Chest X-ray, PA view. Patient: 33 years old, sex F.
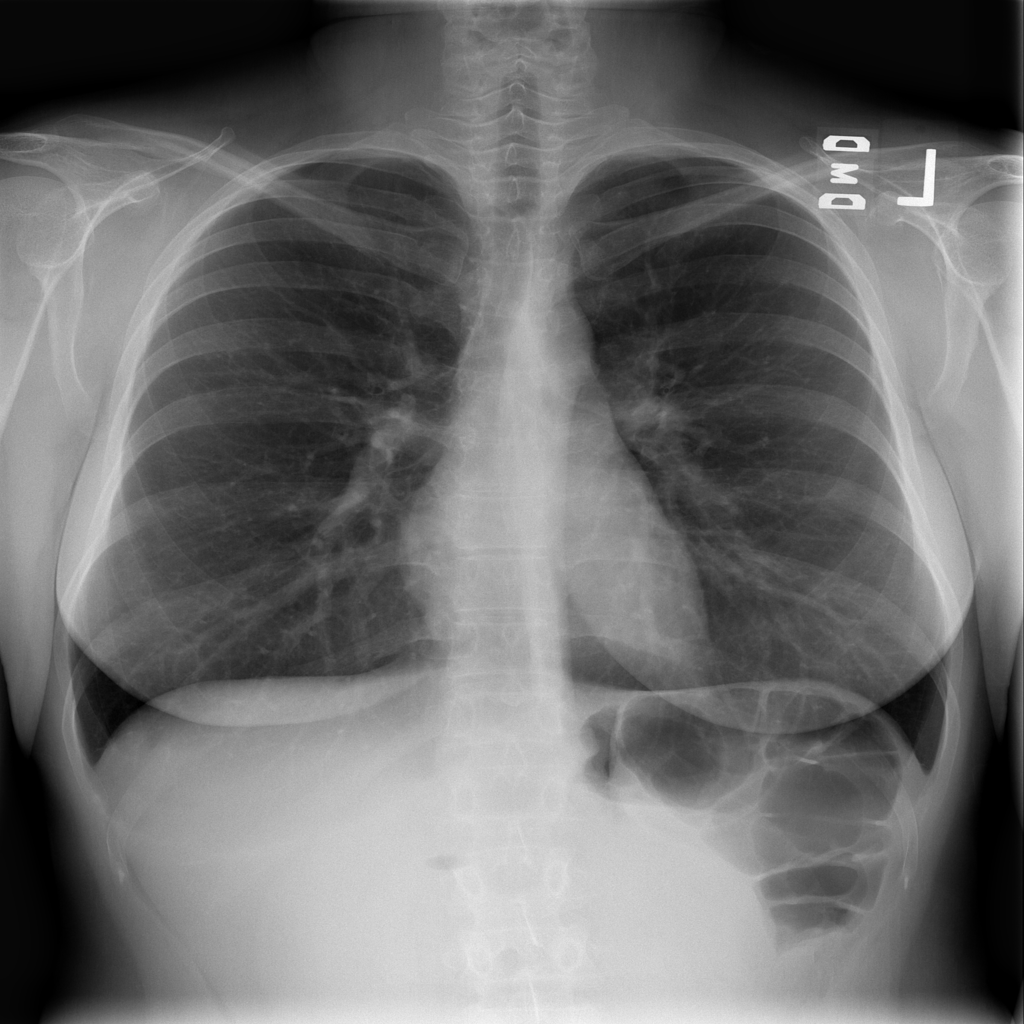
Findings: No Finding